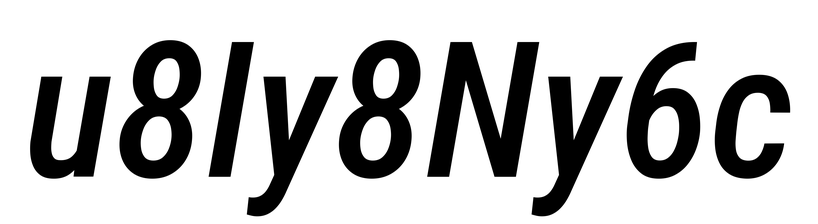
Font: Roboto-Italic_Condensed_Medium_Italic